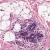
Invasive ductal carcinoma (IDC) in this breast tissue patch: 0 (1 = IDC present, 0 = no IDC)